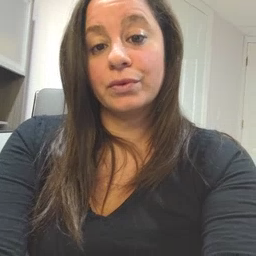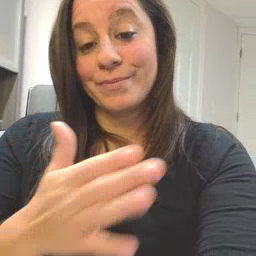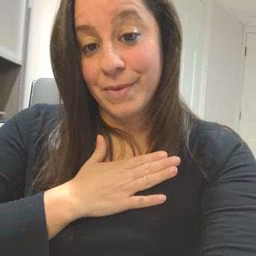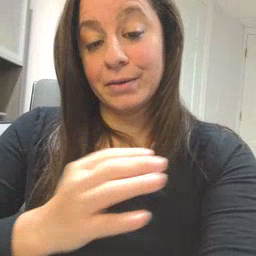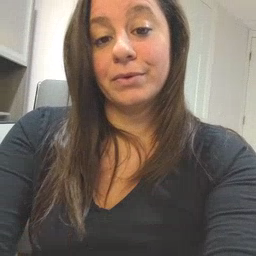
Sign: minemy